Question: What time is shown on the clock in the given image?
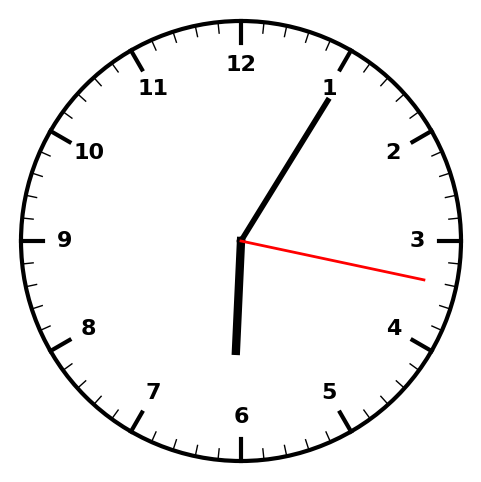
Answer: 06:05:17